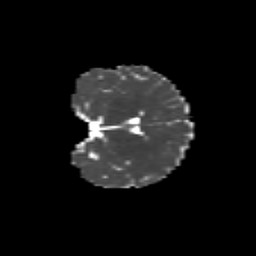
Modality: MD
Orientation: coronal
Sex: female
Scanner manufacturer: siemens
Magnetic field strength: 3 T
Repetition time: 5 s
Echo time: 0.071 s